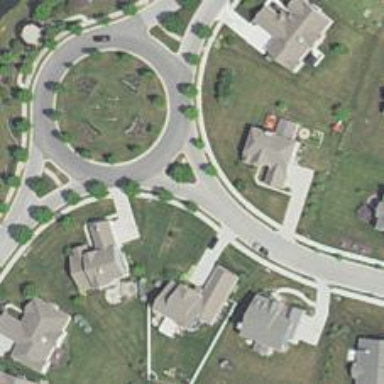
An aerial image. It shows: Residential road.